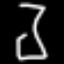
Label: hourglass